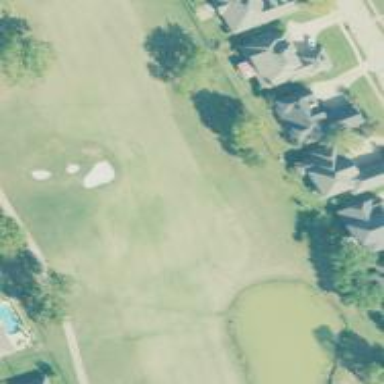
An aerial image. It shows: Golf hole.